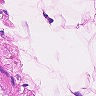
Metastatic tissue present: no